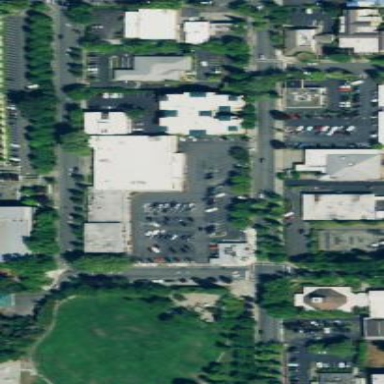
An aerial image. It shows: Retail area.